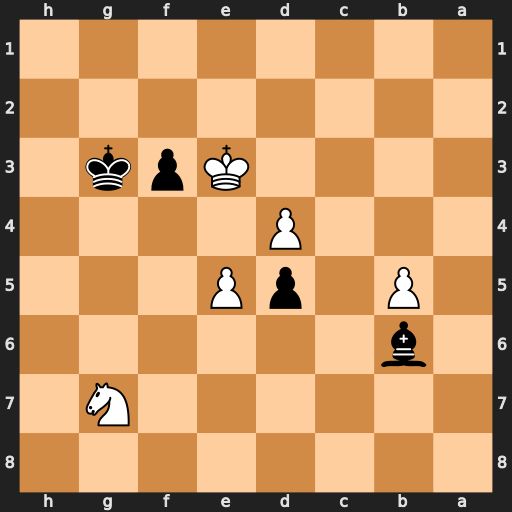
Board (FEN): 8/6N1/1b6/1P1pP3/3P4/4Kpk1/8/8
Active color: b
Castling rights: -
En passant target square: -
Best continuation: f2 Nf5+ Kg4 Kxf2 Kxf5